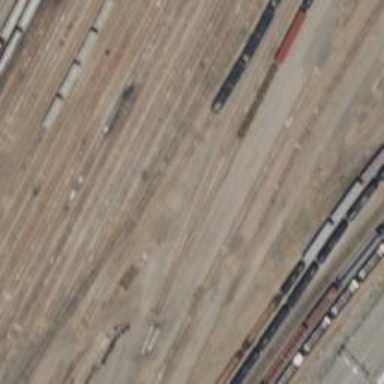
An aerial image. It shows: Railway yard.